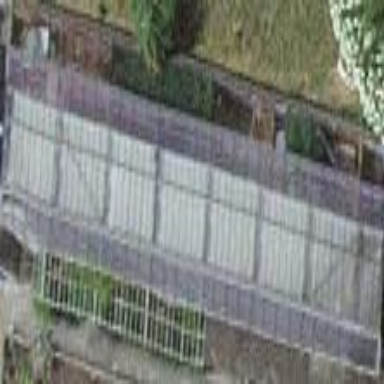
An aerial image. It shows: Greenhouse.